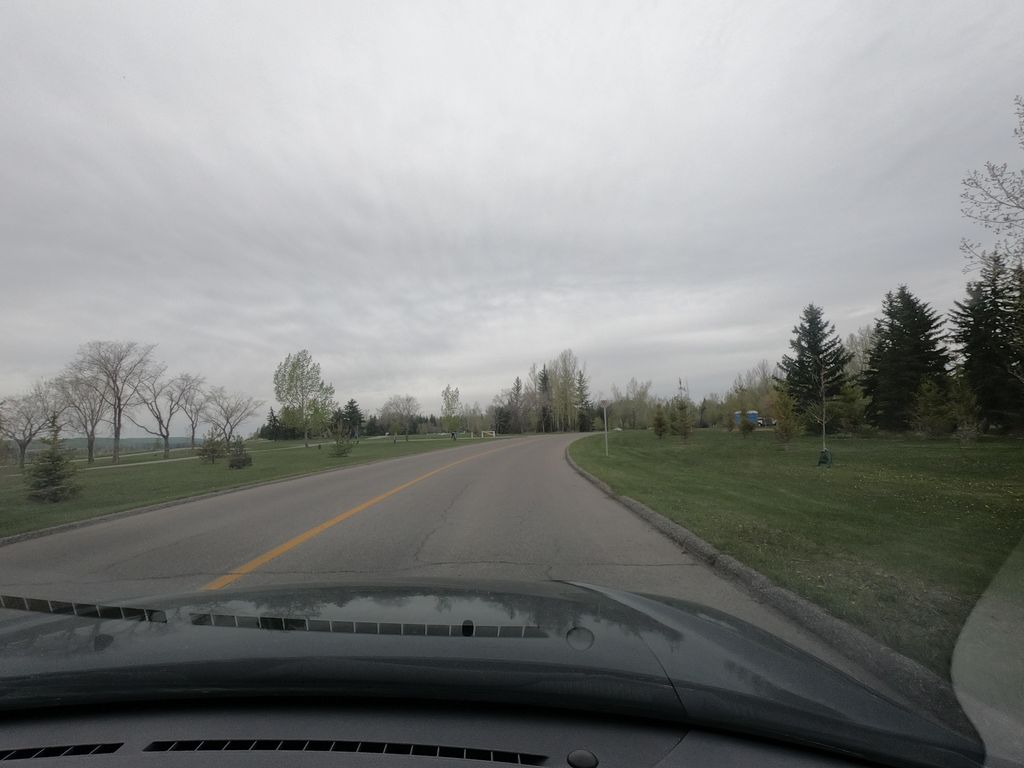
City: calgary